Aerial crown-view tile of a tropical tree (Barro Colorado Island, Panama), acquired 20241216:
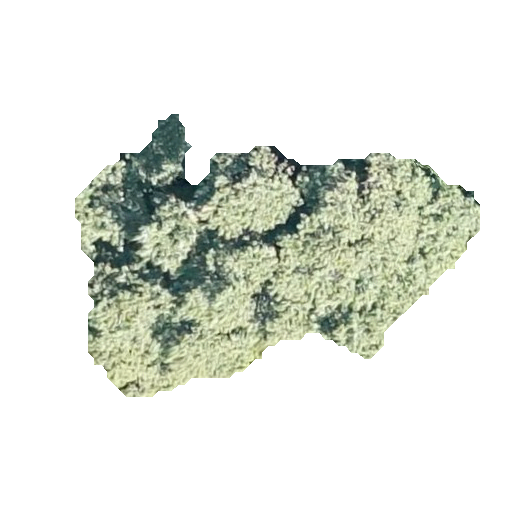
Species: Luehea seemannii
GBIF accepted scientific name: Luehea seemannii
Crown area: 104.503 m²